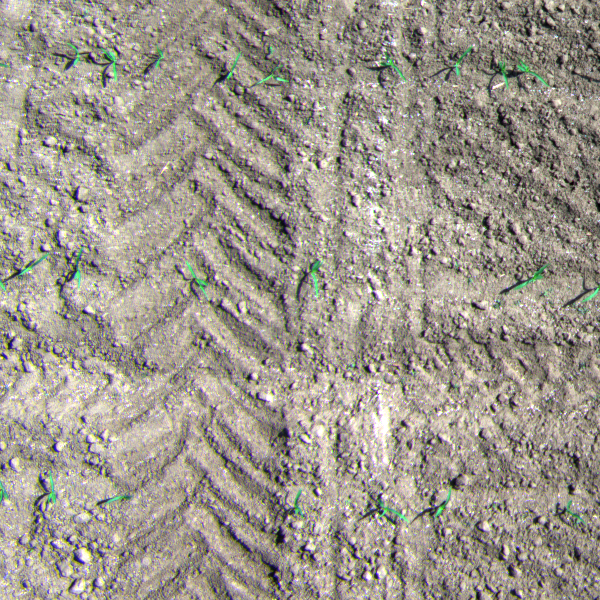
Acquisition date: 2023-05-25
Tile: 0955
Annotated plant instances:
label: maize
label: maize
label: weed_other
label: maize
label: maize
label: maize
label: maize
label: maize
label: amaranth
label: weed_other
label: amaranth
label: weed_other
label: weed_other
label: weed_other
label: maize
label: weed_other
label: maize
label: maize
label: maize
label: maize
label: maize
label: maize
label: weed_other
label: weed_other
label: weed_other
label: amaranth
label: weed_other
label: maize
label: maize
label: maize
label: maize
label: maize
label: maize
label: weed_other
label: maize
label: maize
label: maize
label: maize
label: weed_other
label: weed_other
label: weed_other
label: amaranth
label: weed_other
label: weed_other
label: weed_other
label: weed_other
label: weed_other
label: weed_other
label: weed_other
label: weed_other
label: weed_other
label: weed_other
label: weed_other
label: weed_other
label: weed_other
label: amaranth
label: weed_other
label: weed_other
label: weed_other
label: weed_other
label: weed_other
label: weed_other
label: weed_other
label: weed_other
label: weed_other
label: weed_other
label: weed_other
label: weed_other
label: weed_other
label: weed_other
label: weed_other
label: barnyard_grass
label: barnyard_grass
label: amaranth
label: barnyard_grass